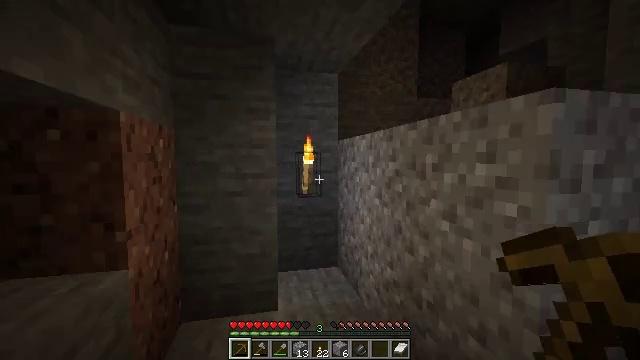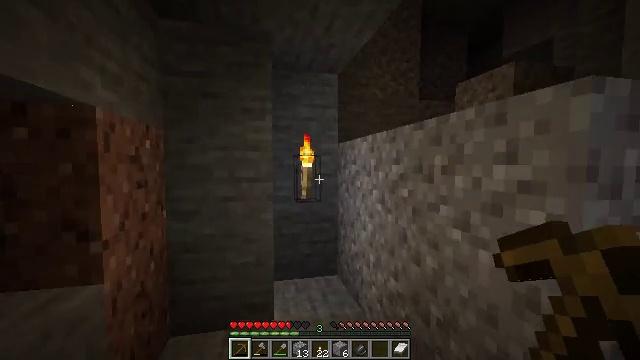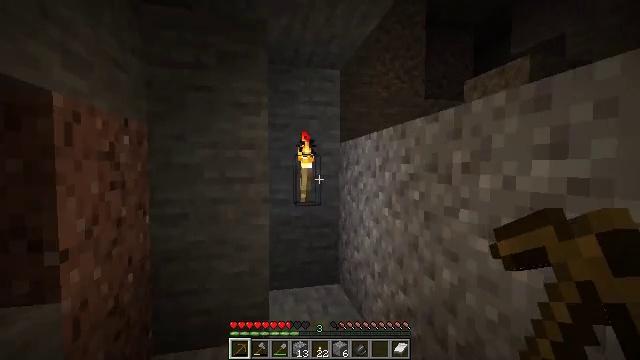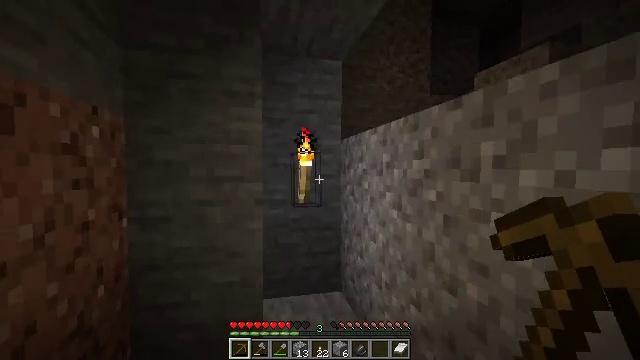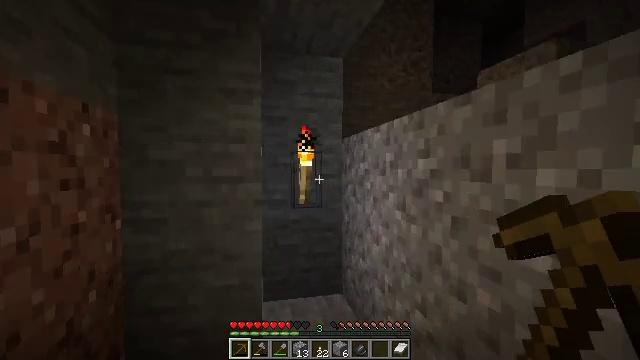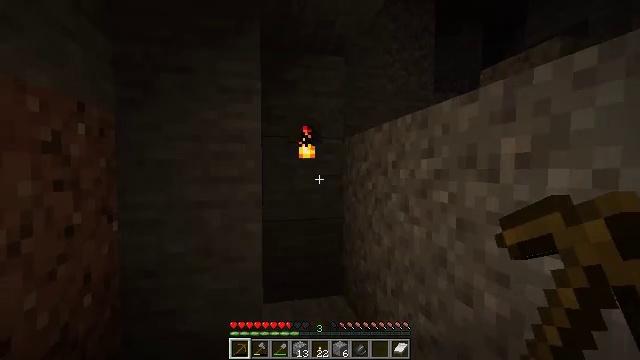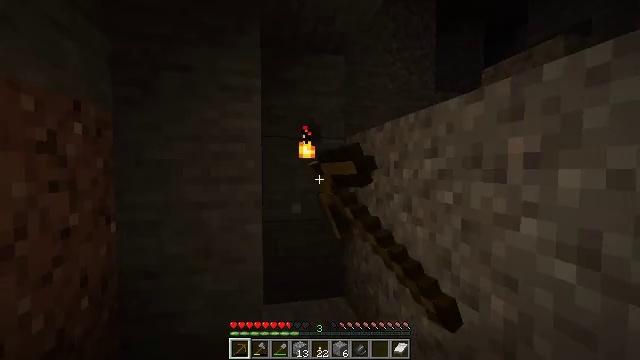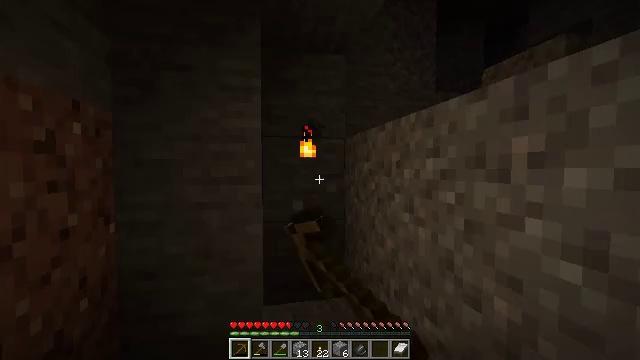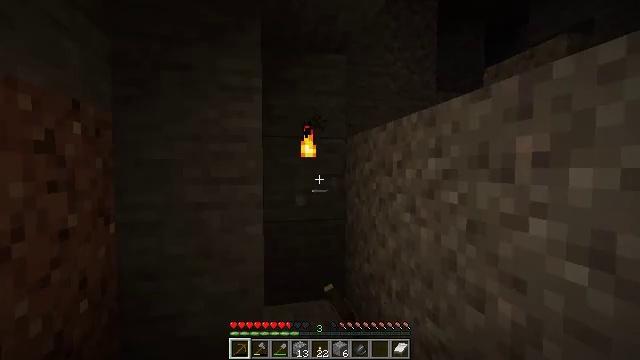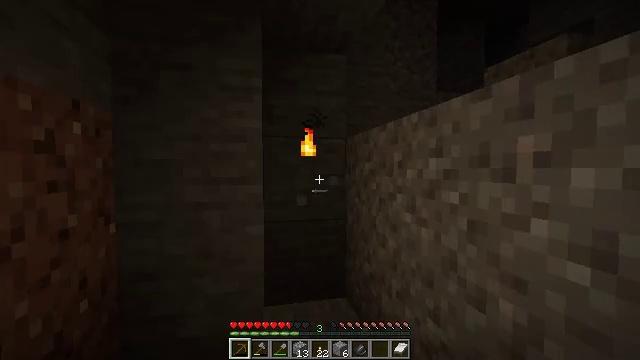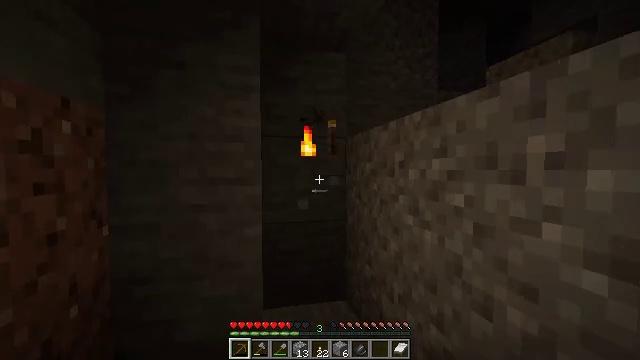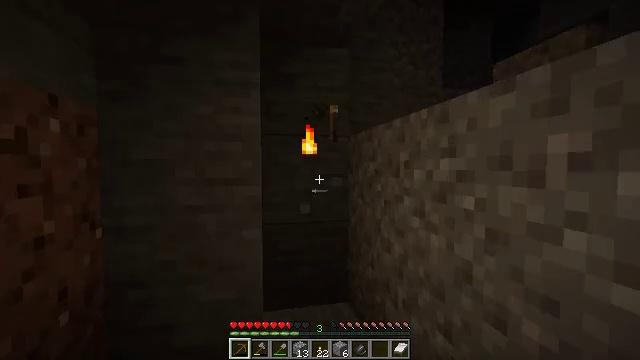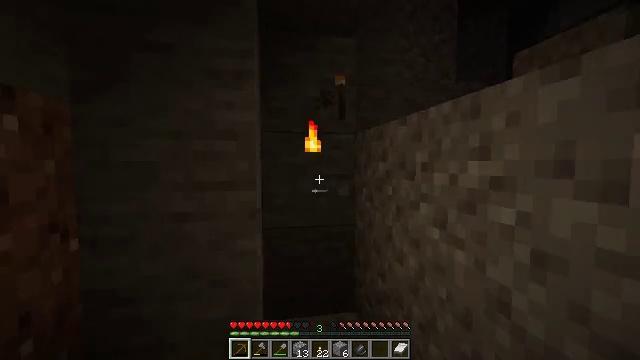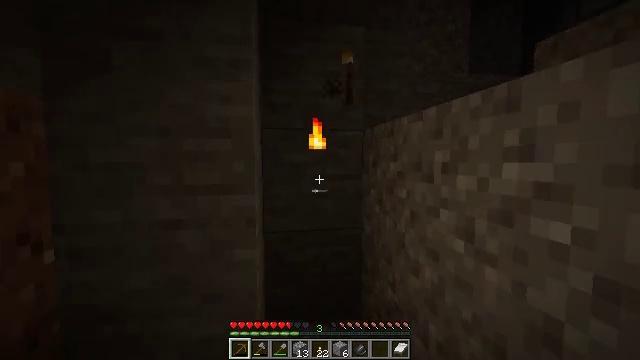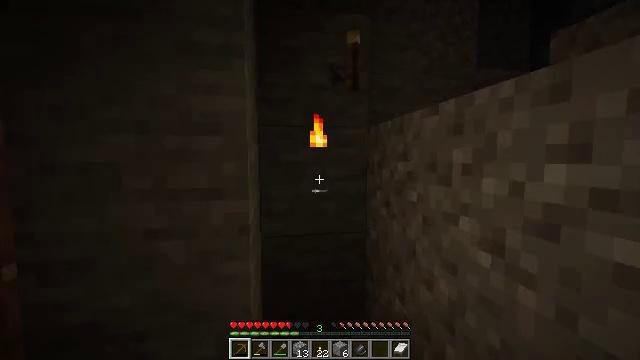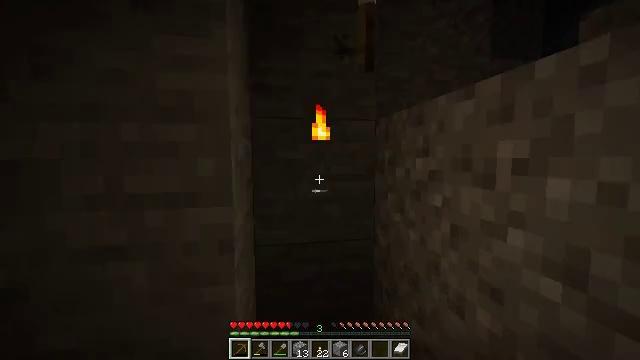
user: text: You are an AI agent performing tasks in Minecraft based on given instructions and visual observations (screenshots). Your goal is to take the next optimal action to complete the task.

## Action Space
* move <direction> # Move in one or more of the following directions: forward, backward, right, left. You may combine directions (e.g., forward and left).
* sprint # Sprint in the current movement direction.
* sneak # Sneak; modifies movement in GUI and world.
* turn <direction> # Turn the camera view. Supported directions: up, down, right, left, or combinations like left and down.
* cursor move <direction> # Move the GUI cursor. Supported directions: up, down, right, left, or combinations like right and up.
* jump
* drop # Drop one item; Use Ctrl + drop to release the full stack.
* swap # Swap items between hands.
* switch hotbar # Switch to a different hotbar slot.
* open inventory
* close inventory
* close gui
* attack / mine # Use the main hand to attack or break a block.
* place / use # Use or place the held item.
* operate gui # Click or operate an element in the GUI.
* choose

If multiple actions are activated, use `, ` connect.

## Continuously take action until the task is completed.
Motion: motion action
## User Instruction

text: Gather the wall torch from the wall.
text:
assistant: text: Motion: move forward
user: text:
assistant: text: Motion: move forward
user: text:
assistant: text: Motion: no_op
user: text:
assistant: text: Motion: no_op
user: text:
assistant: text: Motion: attack / mine
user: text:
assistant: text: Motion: attack / mine
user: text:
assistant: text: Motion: attack / mine
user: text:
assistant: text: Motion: no_op
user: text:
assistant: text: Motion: no_op
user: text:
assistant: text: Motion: move forward
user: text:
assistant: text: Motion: move forward
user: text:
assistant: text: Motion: move forward, turn left
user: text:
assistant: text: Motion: move forward
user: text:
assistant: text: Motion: move forward
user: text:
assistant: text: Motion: move forward
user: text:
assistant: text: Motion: move forward
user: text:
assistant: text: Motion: move forward
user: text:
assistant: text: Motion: move forward
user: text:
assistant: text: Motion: move forward, turn right
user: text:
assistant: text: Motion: move forward, turn right
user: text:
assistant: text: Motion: turn right
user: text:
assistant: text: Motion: turn right
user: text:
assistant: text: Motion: turn right
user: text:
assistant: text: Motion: turn right and down
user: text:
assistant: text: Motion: turn right and down
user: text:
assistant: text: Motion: no_op
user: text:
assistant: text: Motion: no_op
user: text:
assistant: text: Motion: no_op
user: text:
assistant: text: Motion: no_op
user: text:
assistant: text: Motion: turn right